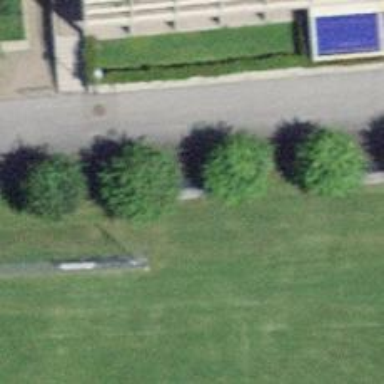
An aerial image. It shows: Bench for seating.